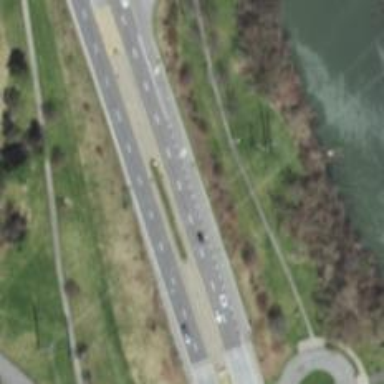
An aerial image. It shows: This image shows trunk highway that functions as expressway.